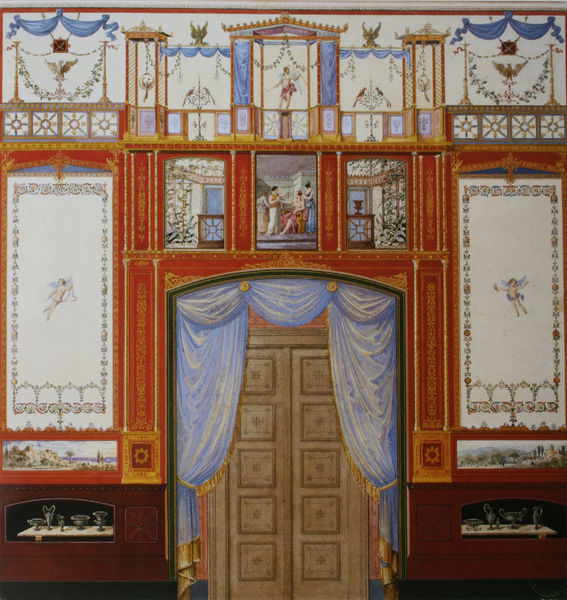
Titel: Königliches Schloß Athen, Wanddekorationsentwurf für das Arbeitszimmer des Königs
Künstler: Friedrich von Gärtner
Standort: München
Institution: Architekturmuseum der Technischen Universität
Schlagwörter: blau, flügel, gemälde, weiß, gelb, landschaft, menschen, ocker, braun, glas, holz, orange, raum, schmuck, schwarz, szene, säulen, tür, zeichnung, zimmer, rot, schloss, tiere, ornament, alt, gläser, wand, architektur, band, rahmen, innenraum, vorhang, felder, vögel, gold, kordeln, klassizismus, saum, girlande, rokoko, engel, krug, ranken, stillleben, balkon, terrasse, bogen, farbe, türe, laden, bühnenbild, saal, figuren, gardinen, wandteppich, dunkelrot, verzierung, wandmalerei, bett, schlafzimmer, vasen, raffung, galerie, spiel, antike, entwurf, girlanden, fries, römer, villa, krüge, dreck, kassetten, kränze, fresko, gerafft, kassettentür, tur, amor, bordüren, gefäße, illusion, pavillion, putti, amoretten, römisch, pompeji, kassette, tekanne, etruskisch, wnd, gliederung, pavillions, wandbemalung, pergola, wandtäfelung, scheinarchitektur, genien, täfelung, drolerien, türsturz, gefache, kassttentür, trompe l*oeil, pompehi, pompejanisch, engel#, trompe l'oeuil, trome l'oueil